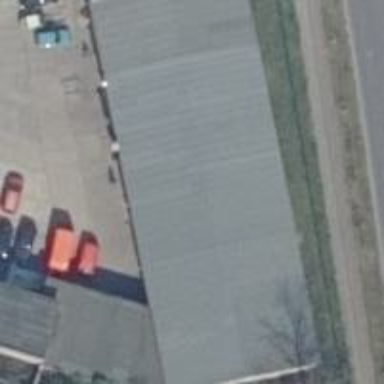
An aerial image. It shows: Industrial building.